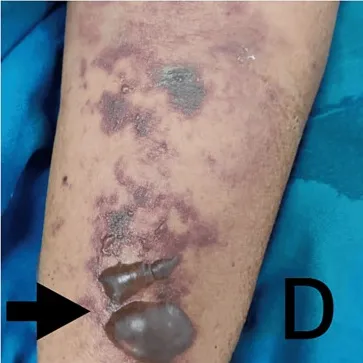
Fluid-filled vesicles (bullae) associated with extensive subcutaneous edema.
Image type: medical_photograph (skin_photograph)